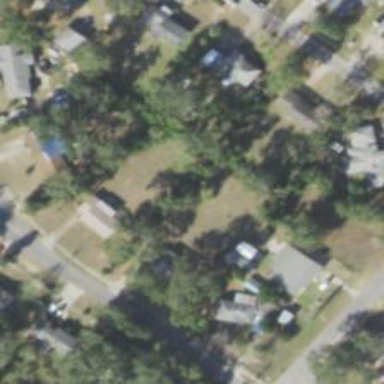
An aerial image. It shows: This residential area consists of single-family homes.